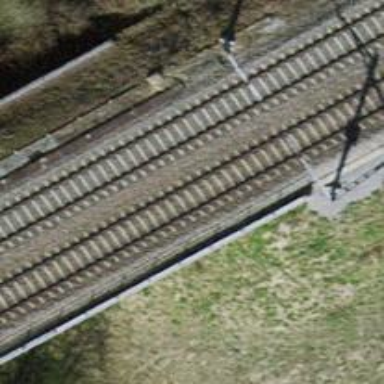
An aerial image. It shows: Single railway track with electrification through contact line.